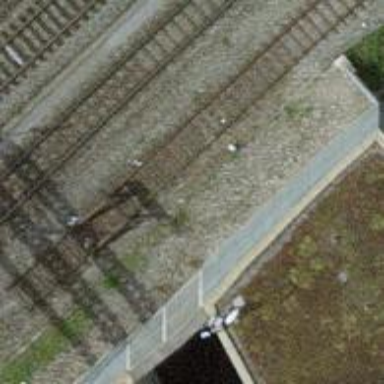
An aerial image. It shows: Railway buffer stop.